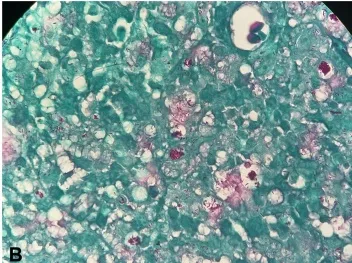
Forearm nodule. B, Fite-Faraco staining (100x magnification) depicting abundant individual and grouped (globi) acid-fast bacilli. Photos courtesy of Dr Ricardo Rueda, Department of Pathology, Universidad del Valle.
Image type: pathology (acid_fast)